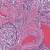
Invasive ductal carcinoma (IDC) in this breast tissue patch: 1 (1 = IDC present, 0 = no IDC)